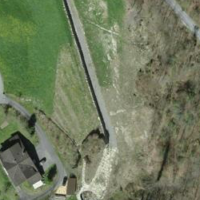
EUNIS habitat code: 41
Species observed at this site:
Fagus sylvatica
Sonchus asper